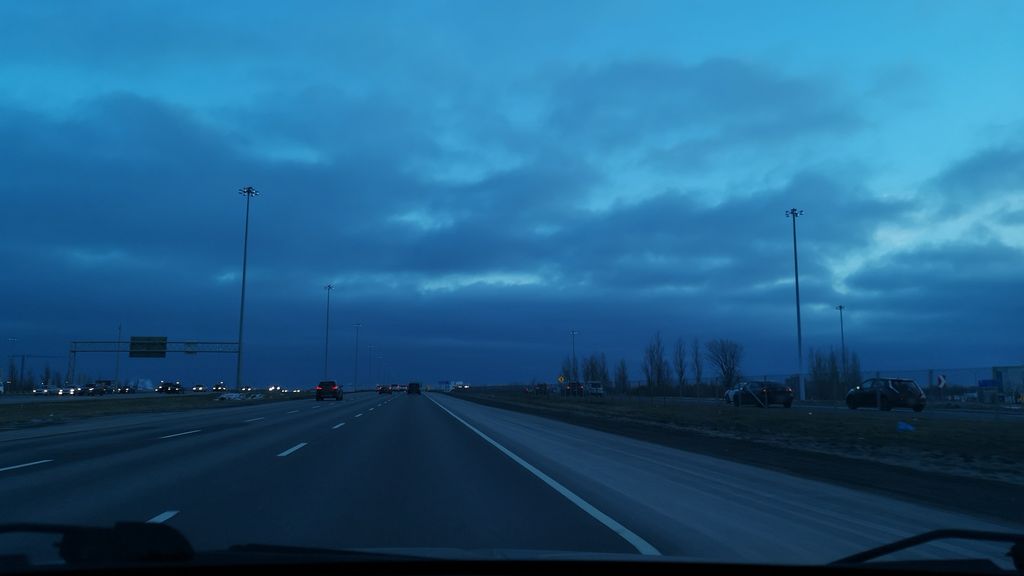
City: montreal